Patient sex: F
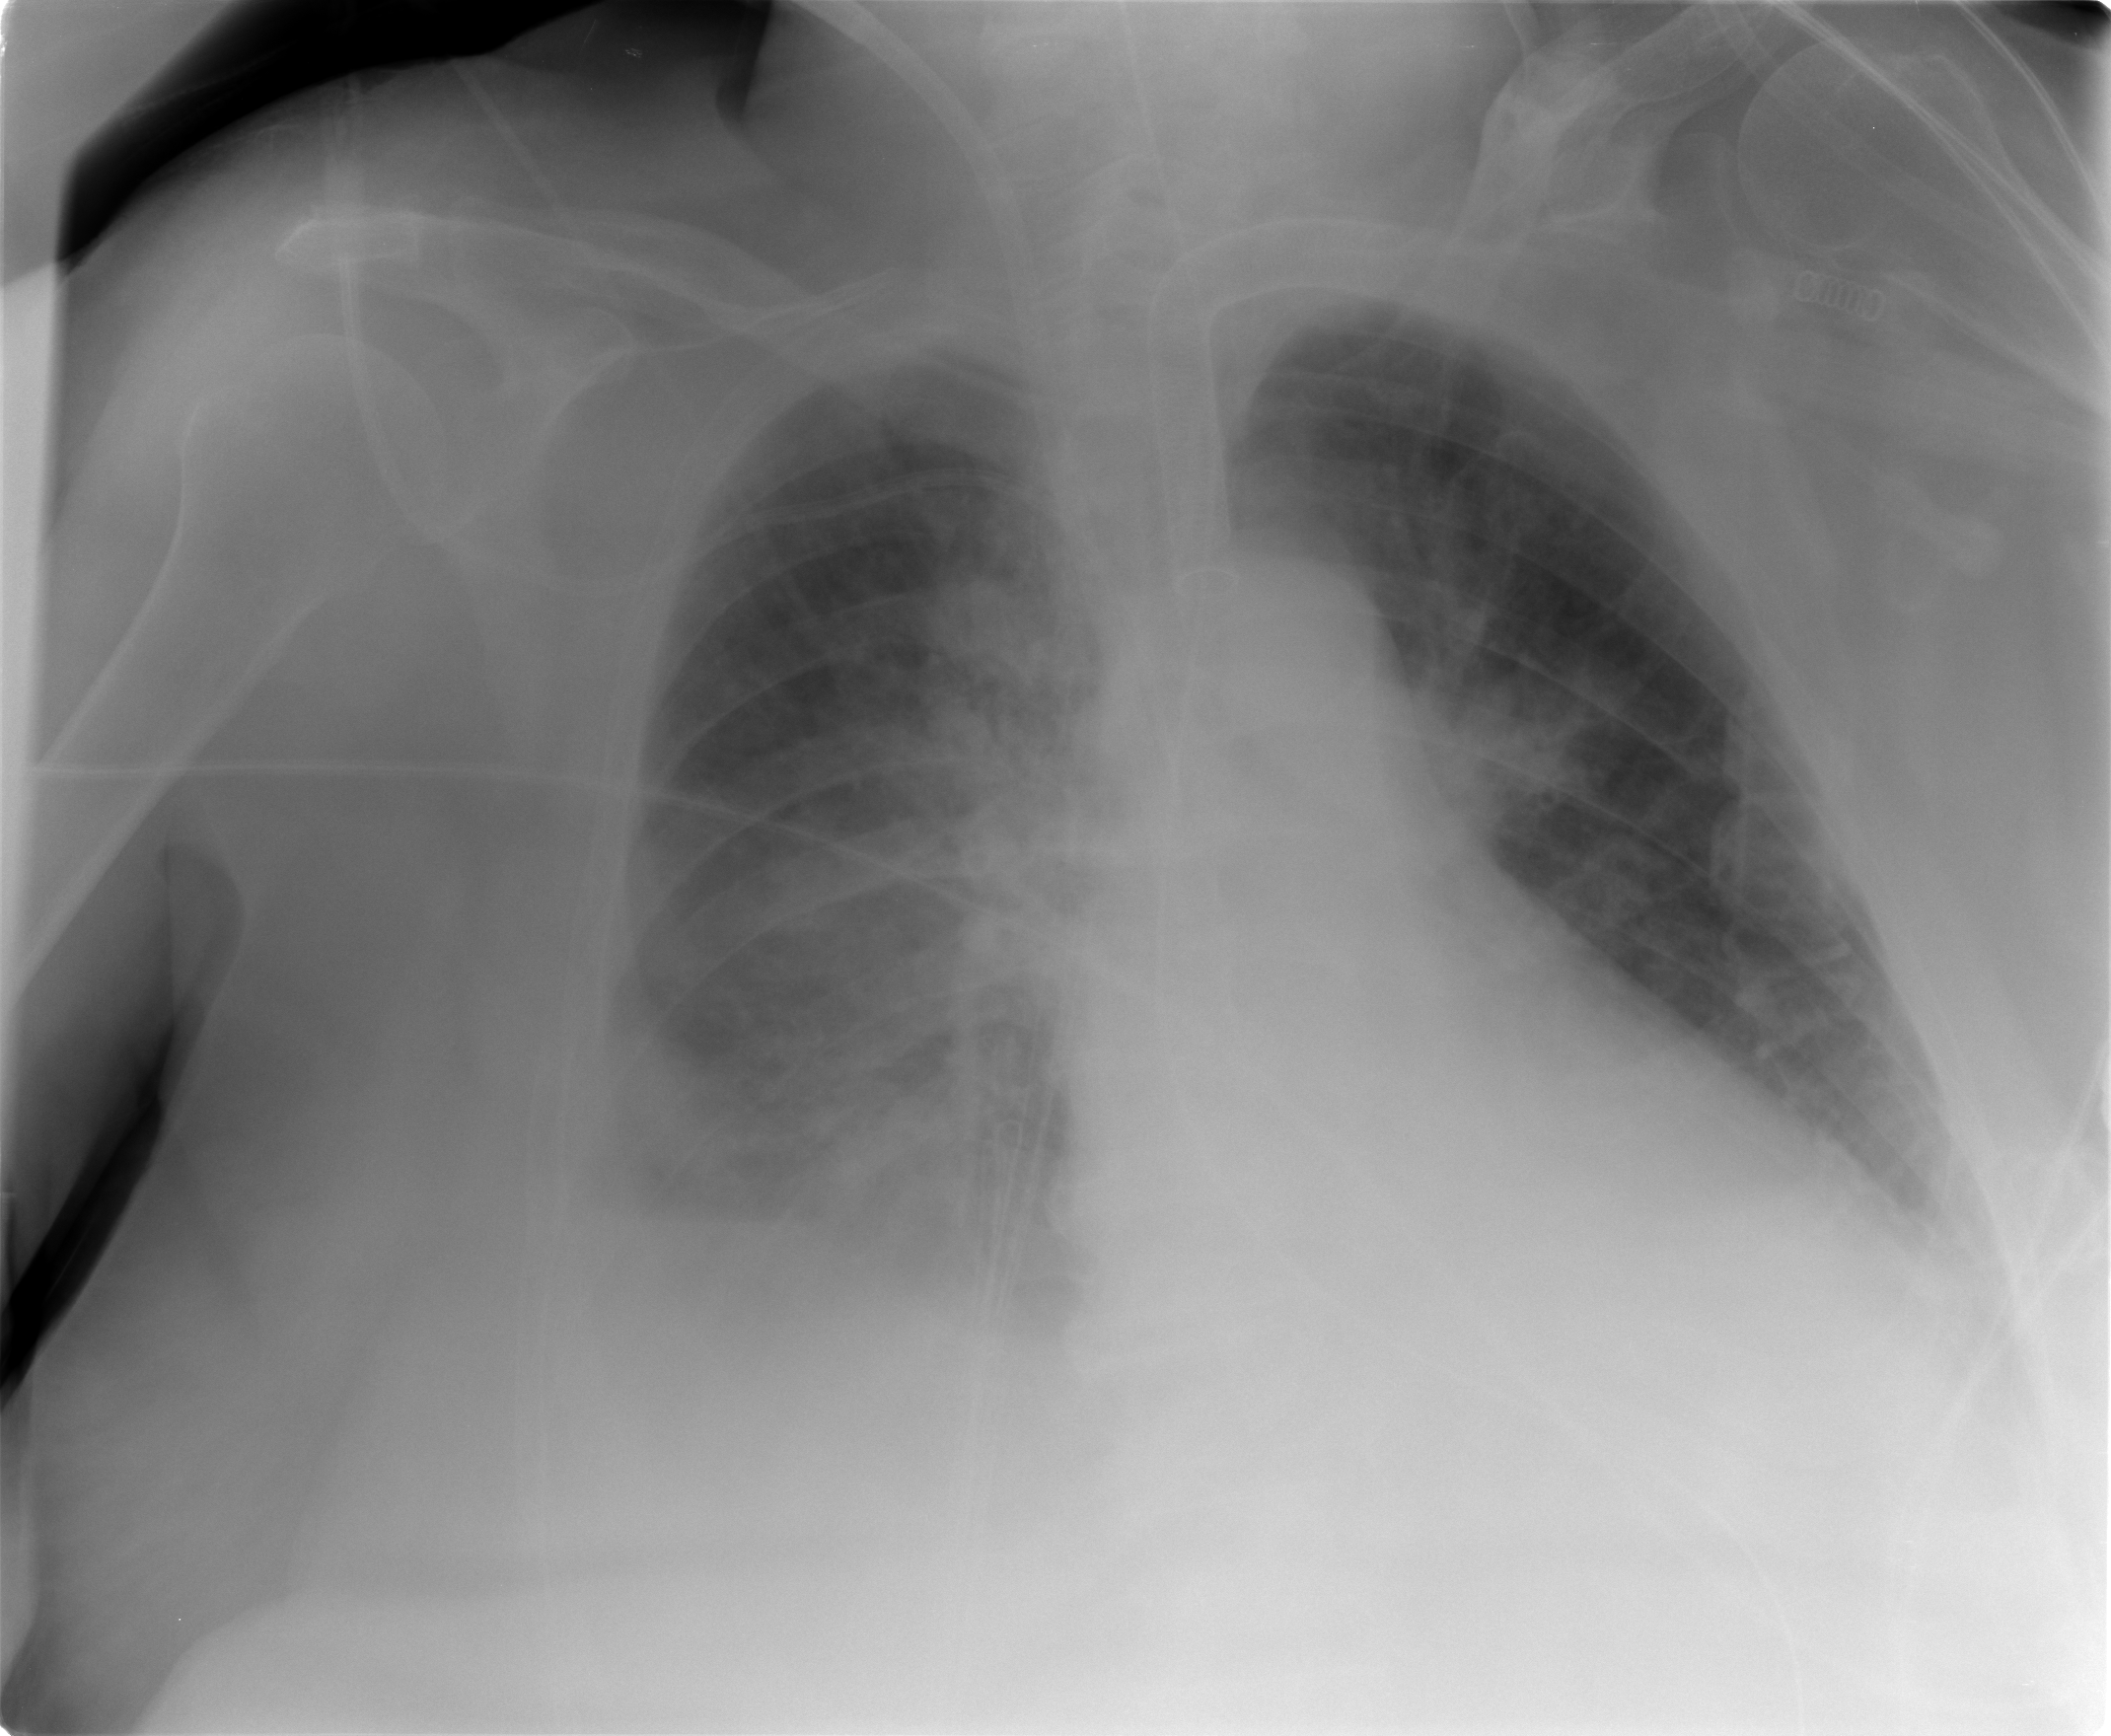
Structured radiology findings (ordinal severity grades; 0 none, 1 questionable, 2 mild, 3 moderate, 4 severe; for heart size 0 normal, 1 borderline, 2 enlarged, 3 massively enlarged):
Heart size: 1
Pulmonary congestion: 2
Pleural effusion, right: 2
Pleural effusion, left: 2
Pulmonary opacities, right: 2
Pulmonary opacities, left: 0
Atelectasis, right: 2
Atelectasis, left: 2